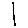
Label: line